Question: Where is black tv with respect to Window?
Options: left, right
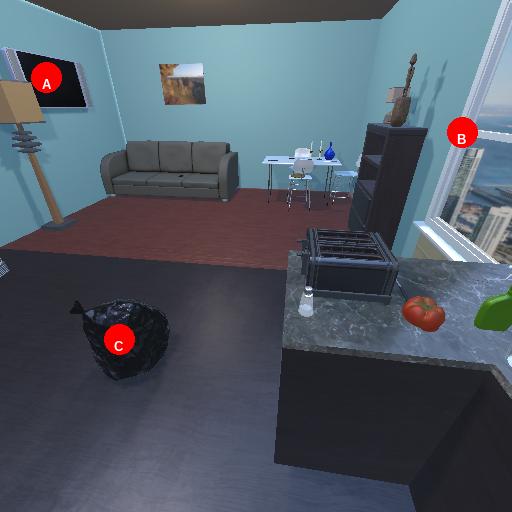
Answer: left